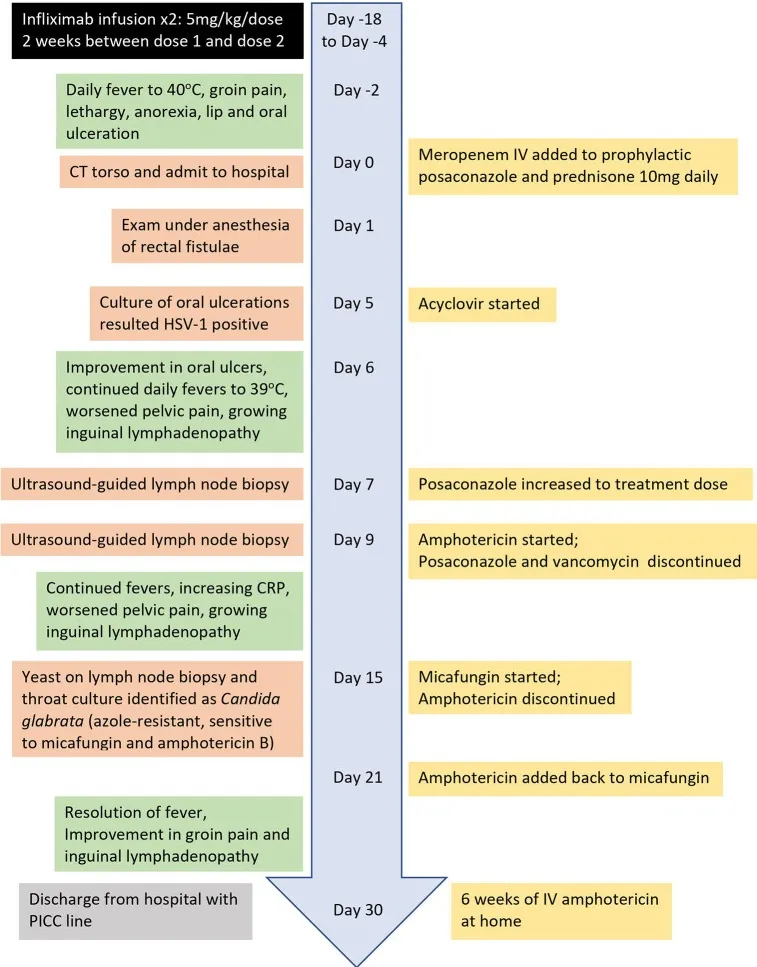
Timeline of hospitalization for Candida glabrata lymphadenitis.
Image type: chart (chart)